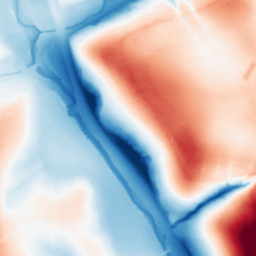
Category: classical
Decomposition family: gaussian_anisotropic
Decomposition parameters: sigma_x: 50
sigma_y: 20
Upsampling method: bicubic
Upsampling parameters: scale: 2
Upsampling scale: 2